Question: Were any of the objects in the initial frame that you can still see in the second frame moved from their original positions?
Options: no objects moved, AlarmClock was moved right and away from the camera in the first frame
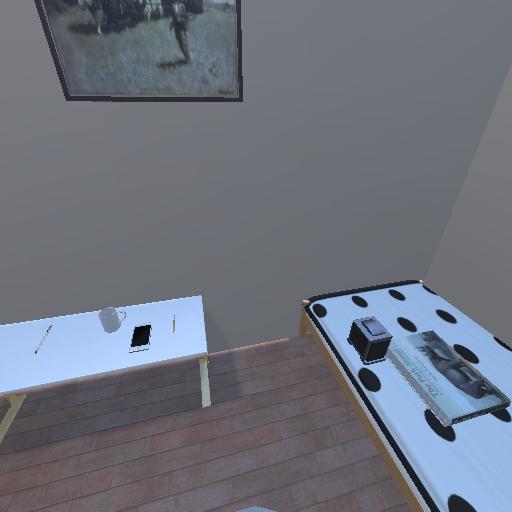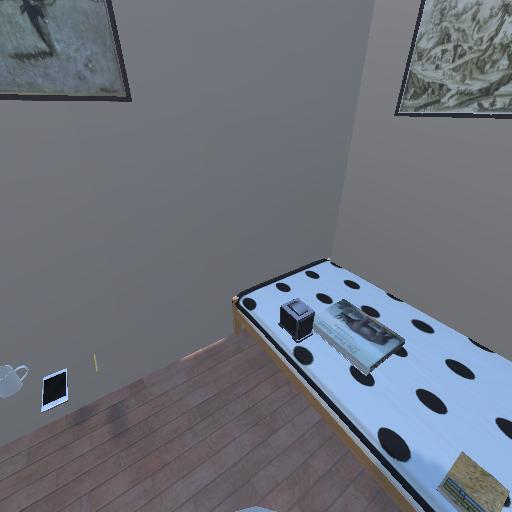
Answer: no objects moved